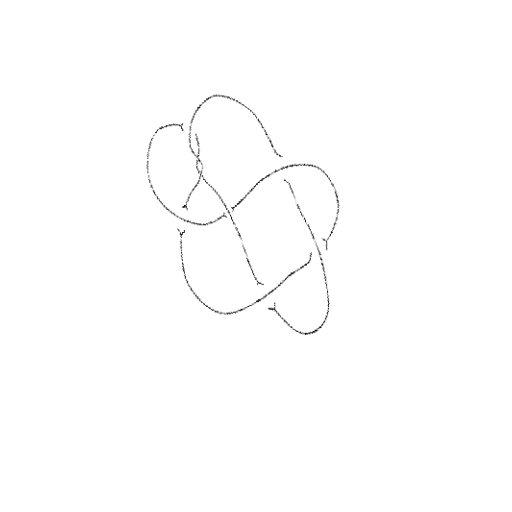
Crossing number: 8